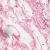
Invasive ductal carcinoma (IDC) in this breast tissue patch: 0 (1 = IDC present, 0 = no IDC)